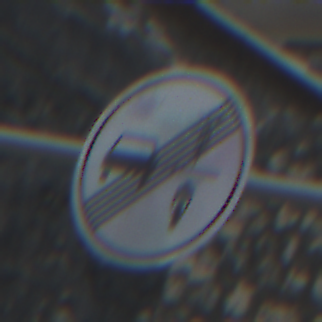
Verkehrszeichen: EndeVerbotUeberholenEinspurigeFahrzeuge
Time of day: MorningAfternoon
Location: Outdoor (Suburban)
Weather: PartlyCloudy
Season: NotSpecified
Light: Natural